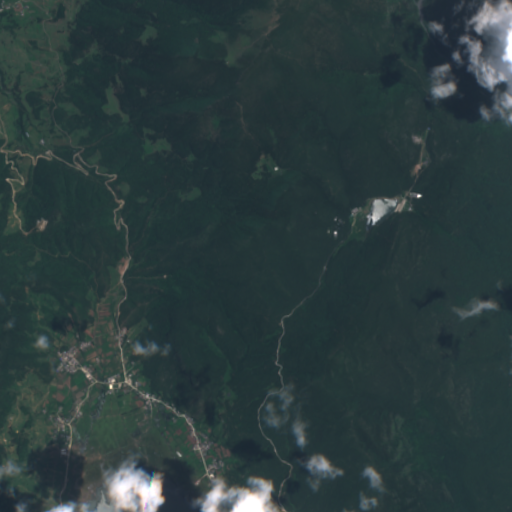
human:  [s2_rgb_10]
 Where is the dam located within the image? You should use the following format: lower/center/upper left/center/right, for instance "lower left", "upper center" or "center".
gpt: The dam is located in the center right of the image.
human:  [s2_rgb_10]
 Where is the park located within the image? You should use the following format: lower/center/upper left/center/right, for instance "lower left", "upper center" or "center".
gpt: The park is located in the lower of the image.
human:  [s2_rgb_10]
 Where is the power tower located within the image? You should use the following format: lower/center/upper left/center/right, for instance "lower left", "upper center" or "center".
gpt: There is no power tower in the image.